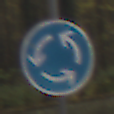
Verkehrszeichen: Kreisverkehr
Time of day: MorningAfternoon
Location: Outdoor (Nature)
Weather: Overcast
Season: Autumn
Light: Natural